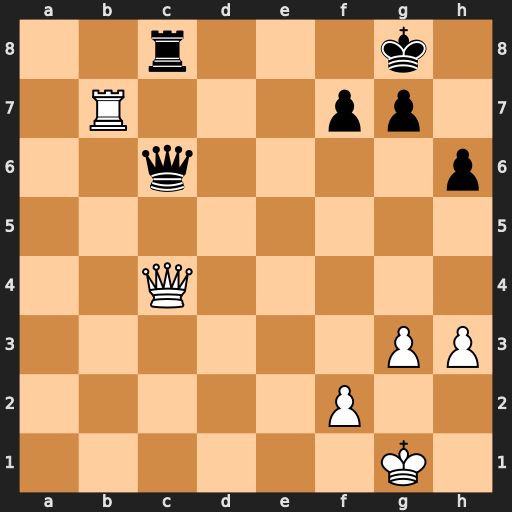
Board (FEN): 2r3k1/1R3pp1/2q4p/8/2Q5/6PP/5P2/6K1
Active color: w
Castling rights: -
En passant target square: -
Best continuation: Qxf7+ Kh8 Qxg7#